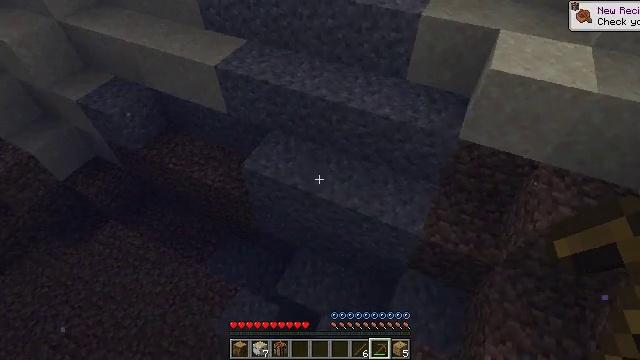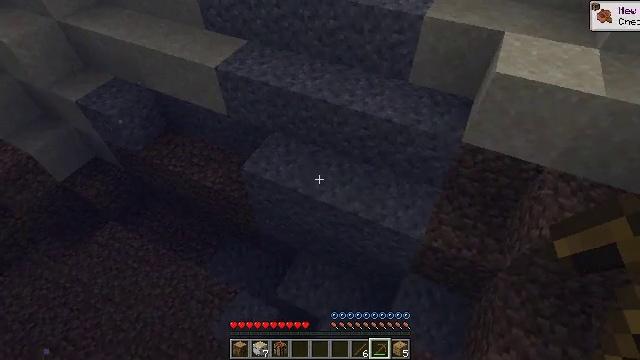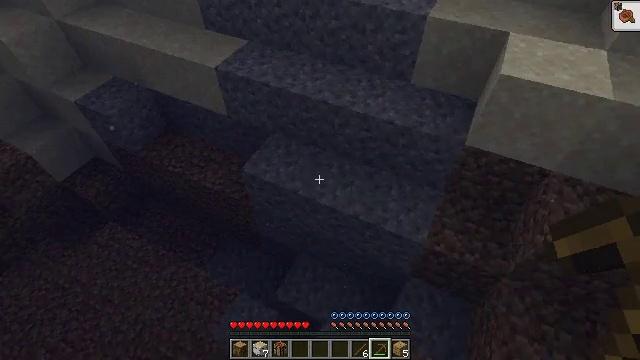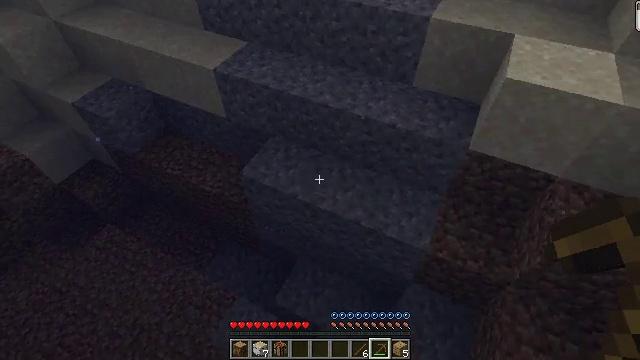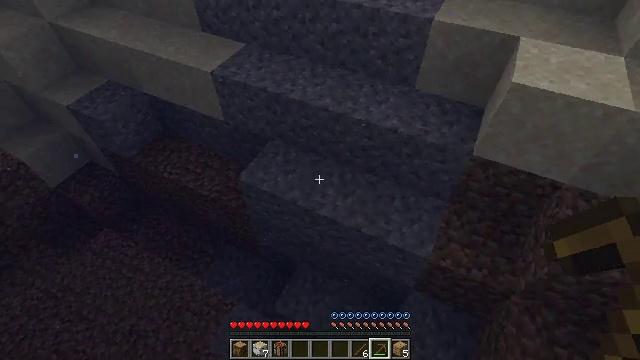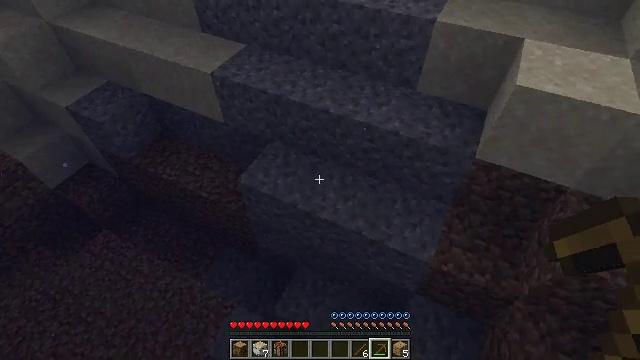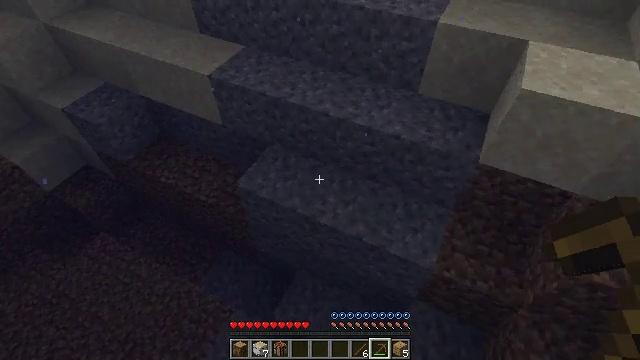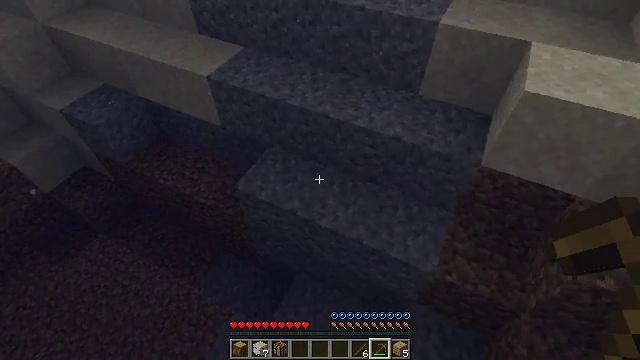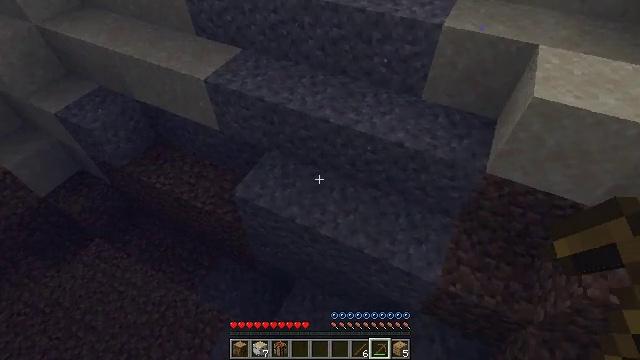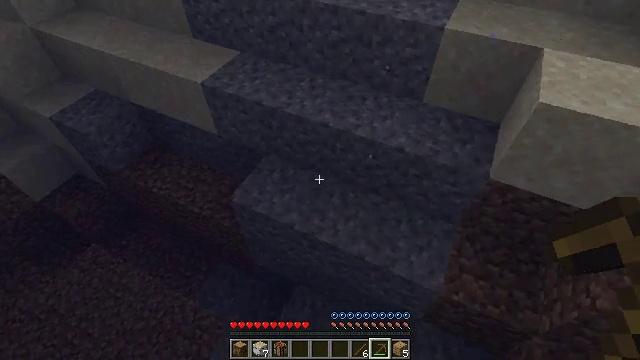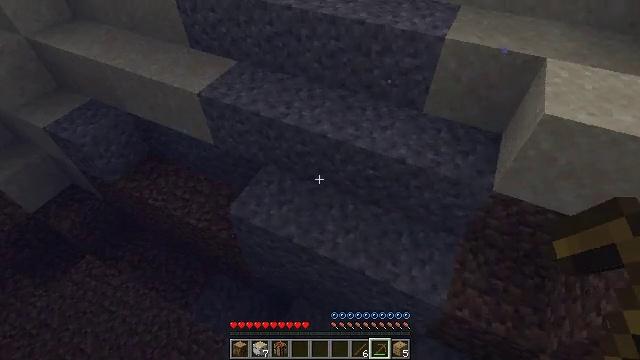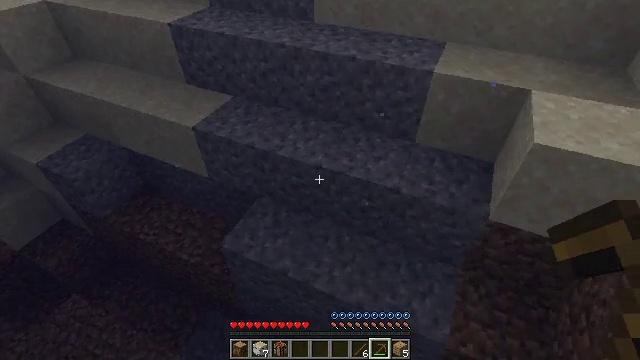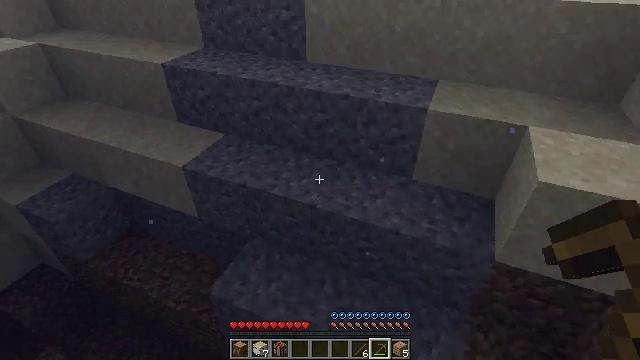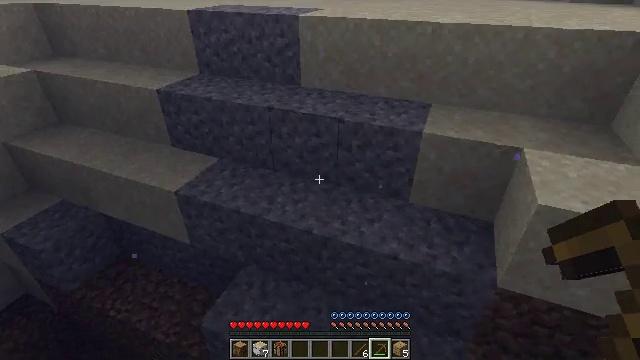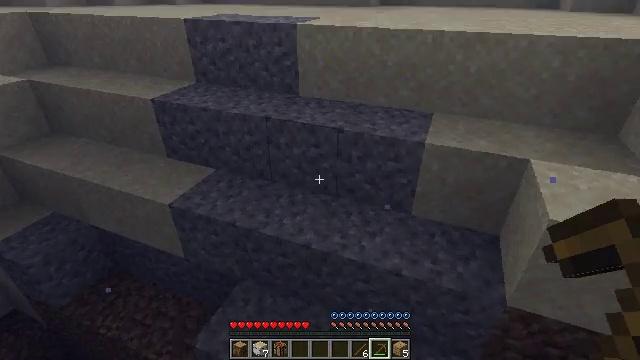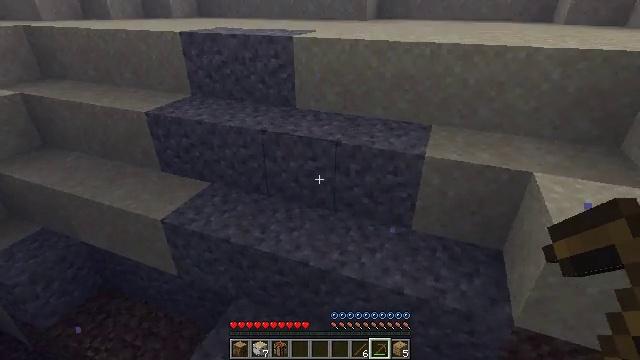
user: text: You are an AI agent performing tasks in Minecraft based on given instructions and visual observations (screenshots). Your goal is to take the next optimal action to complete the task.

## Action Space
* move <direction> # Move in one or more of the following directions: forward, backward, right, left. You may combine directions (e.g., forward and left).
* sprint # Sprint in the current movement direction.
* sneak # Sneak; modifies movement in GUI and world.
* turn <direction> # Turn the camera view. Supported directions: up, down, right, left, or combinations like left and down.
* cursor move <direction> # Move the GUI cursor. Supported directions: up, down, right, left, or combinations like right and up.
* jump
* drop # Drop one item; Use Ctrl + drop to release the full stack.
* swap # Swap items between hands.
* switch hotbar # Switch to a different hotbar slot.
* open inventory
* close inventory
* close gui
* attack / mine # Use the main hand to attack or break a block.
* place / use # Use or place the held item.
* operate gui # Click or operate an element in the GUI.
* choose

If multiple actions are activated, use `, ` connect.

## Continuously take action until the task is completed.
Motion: motion action
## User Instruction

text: Gather sand from the desert.
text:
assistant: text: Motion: move forward
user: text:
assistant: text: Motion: move forward
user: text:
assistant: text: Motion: move forward
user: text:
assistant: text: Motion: move forward
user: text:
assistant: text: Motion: move forward
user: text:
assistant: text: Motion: move forward
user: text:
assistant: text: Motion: move forward
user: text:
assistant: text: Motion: move forward
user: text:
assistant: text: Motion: move forward
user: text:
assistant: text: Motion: move forward, turn up
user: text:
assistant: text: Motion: move forward, turn right and up
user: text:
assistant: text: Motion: move forward, turn right and up
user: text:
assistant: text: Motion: move forward, turn right and up
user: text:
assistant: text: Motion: move forward, turn up
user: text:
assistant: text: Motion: move forward, turn up
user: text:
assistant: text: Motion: move forward, turn right and up
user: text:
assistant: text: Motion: move forward, turn right and up
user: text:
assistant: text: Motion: move forward, turn up
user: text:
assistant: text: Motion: move forward
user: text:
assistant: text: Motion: move forward, turn up
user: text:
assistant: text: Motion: move forward, turn up
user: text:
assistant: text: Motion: move forward, turn right and up
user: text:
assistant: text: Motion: move forward, turn right and up
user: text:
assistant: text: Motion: move forward, turn up
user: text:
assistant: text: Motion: move forward
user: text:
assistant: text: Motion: move forward, jump
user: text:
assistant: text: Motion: move forward, jump
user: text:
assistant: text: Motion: move forward, jump
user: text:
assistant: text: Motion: move forward, jump
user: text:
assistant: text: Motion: move forward, jump